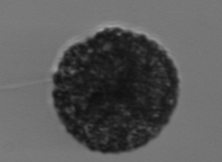
Label: Vicicitus_globosus